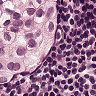
Metastatic tissue present: yes